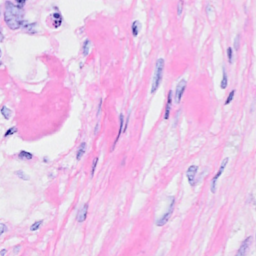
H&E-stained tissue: Breast